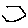
Label: hexagon